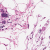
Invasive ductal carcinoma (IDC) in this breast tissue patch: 0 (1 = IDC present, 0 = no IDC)